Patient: sex F, age 74
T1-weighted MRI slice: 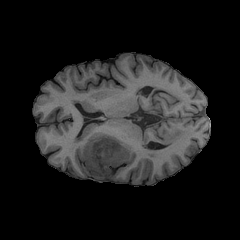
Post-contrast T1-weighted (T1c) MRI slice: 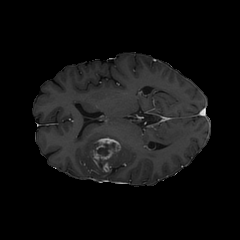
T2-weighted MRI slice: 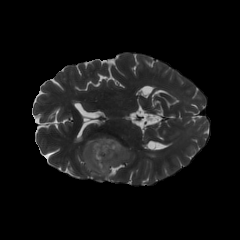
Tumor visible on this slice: yes
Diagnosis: Glioblastoma, IDH-wildtype
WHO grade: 4